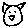
Label: cat